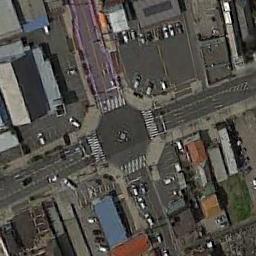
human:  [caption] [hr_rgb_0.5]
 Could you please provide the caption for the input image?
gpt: There are many cars at the intersection .

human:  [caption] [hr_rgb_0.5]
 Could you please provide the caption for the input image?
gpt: There are many moving and waiting vehicles on the road at the intersection, There are many buildings and some trees around the intersection, And many cars are parked in the open space beside the intersection .

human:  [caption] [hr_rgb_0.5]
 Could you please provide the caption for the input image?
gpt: There are many buildings beside the intersection .

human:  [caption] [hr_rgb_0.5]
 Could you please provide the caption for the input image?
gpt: An intersection with normal traffic located in a dense industrial area .

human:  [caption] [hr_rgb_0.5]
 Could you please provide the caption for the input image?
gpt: There are some buildings and a parking lot beside the intersection .